Field crop: maize
Growth stage: 1
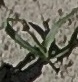
Species: sorghum